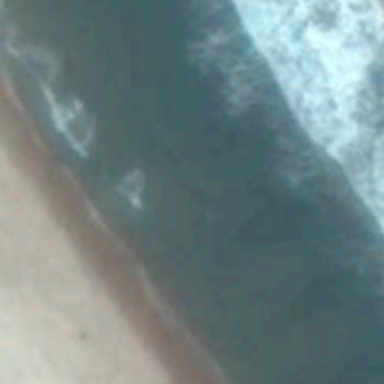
The sea wet beach .